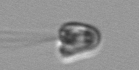
Label: flagellate_morphotype1